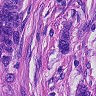
Metastatic tissue present: yes